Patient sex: M
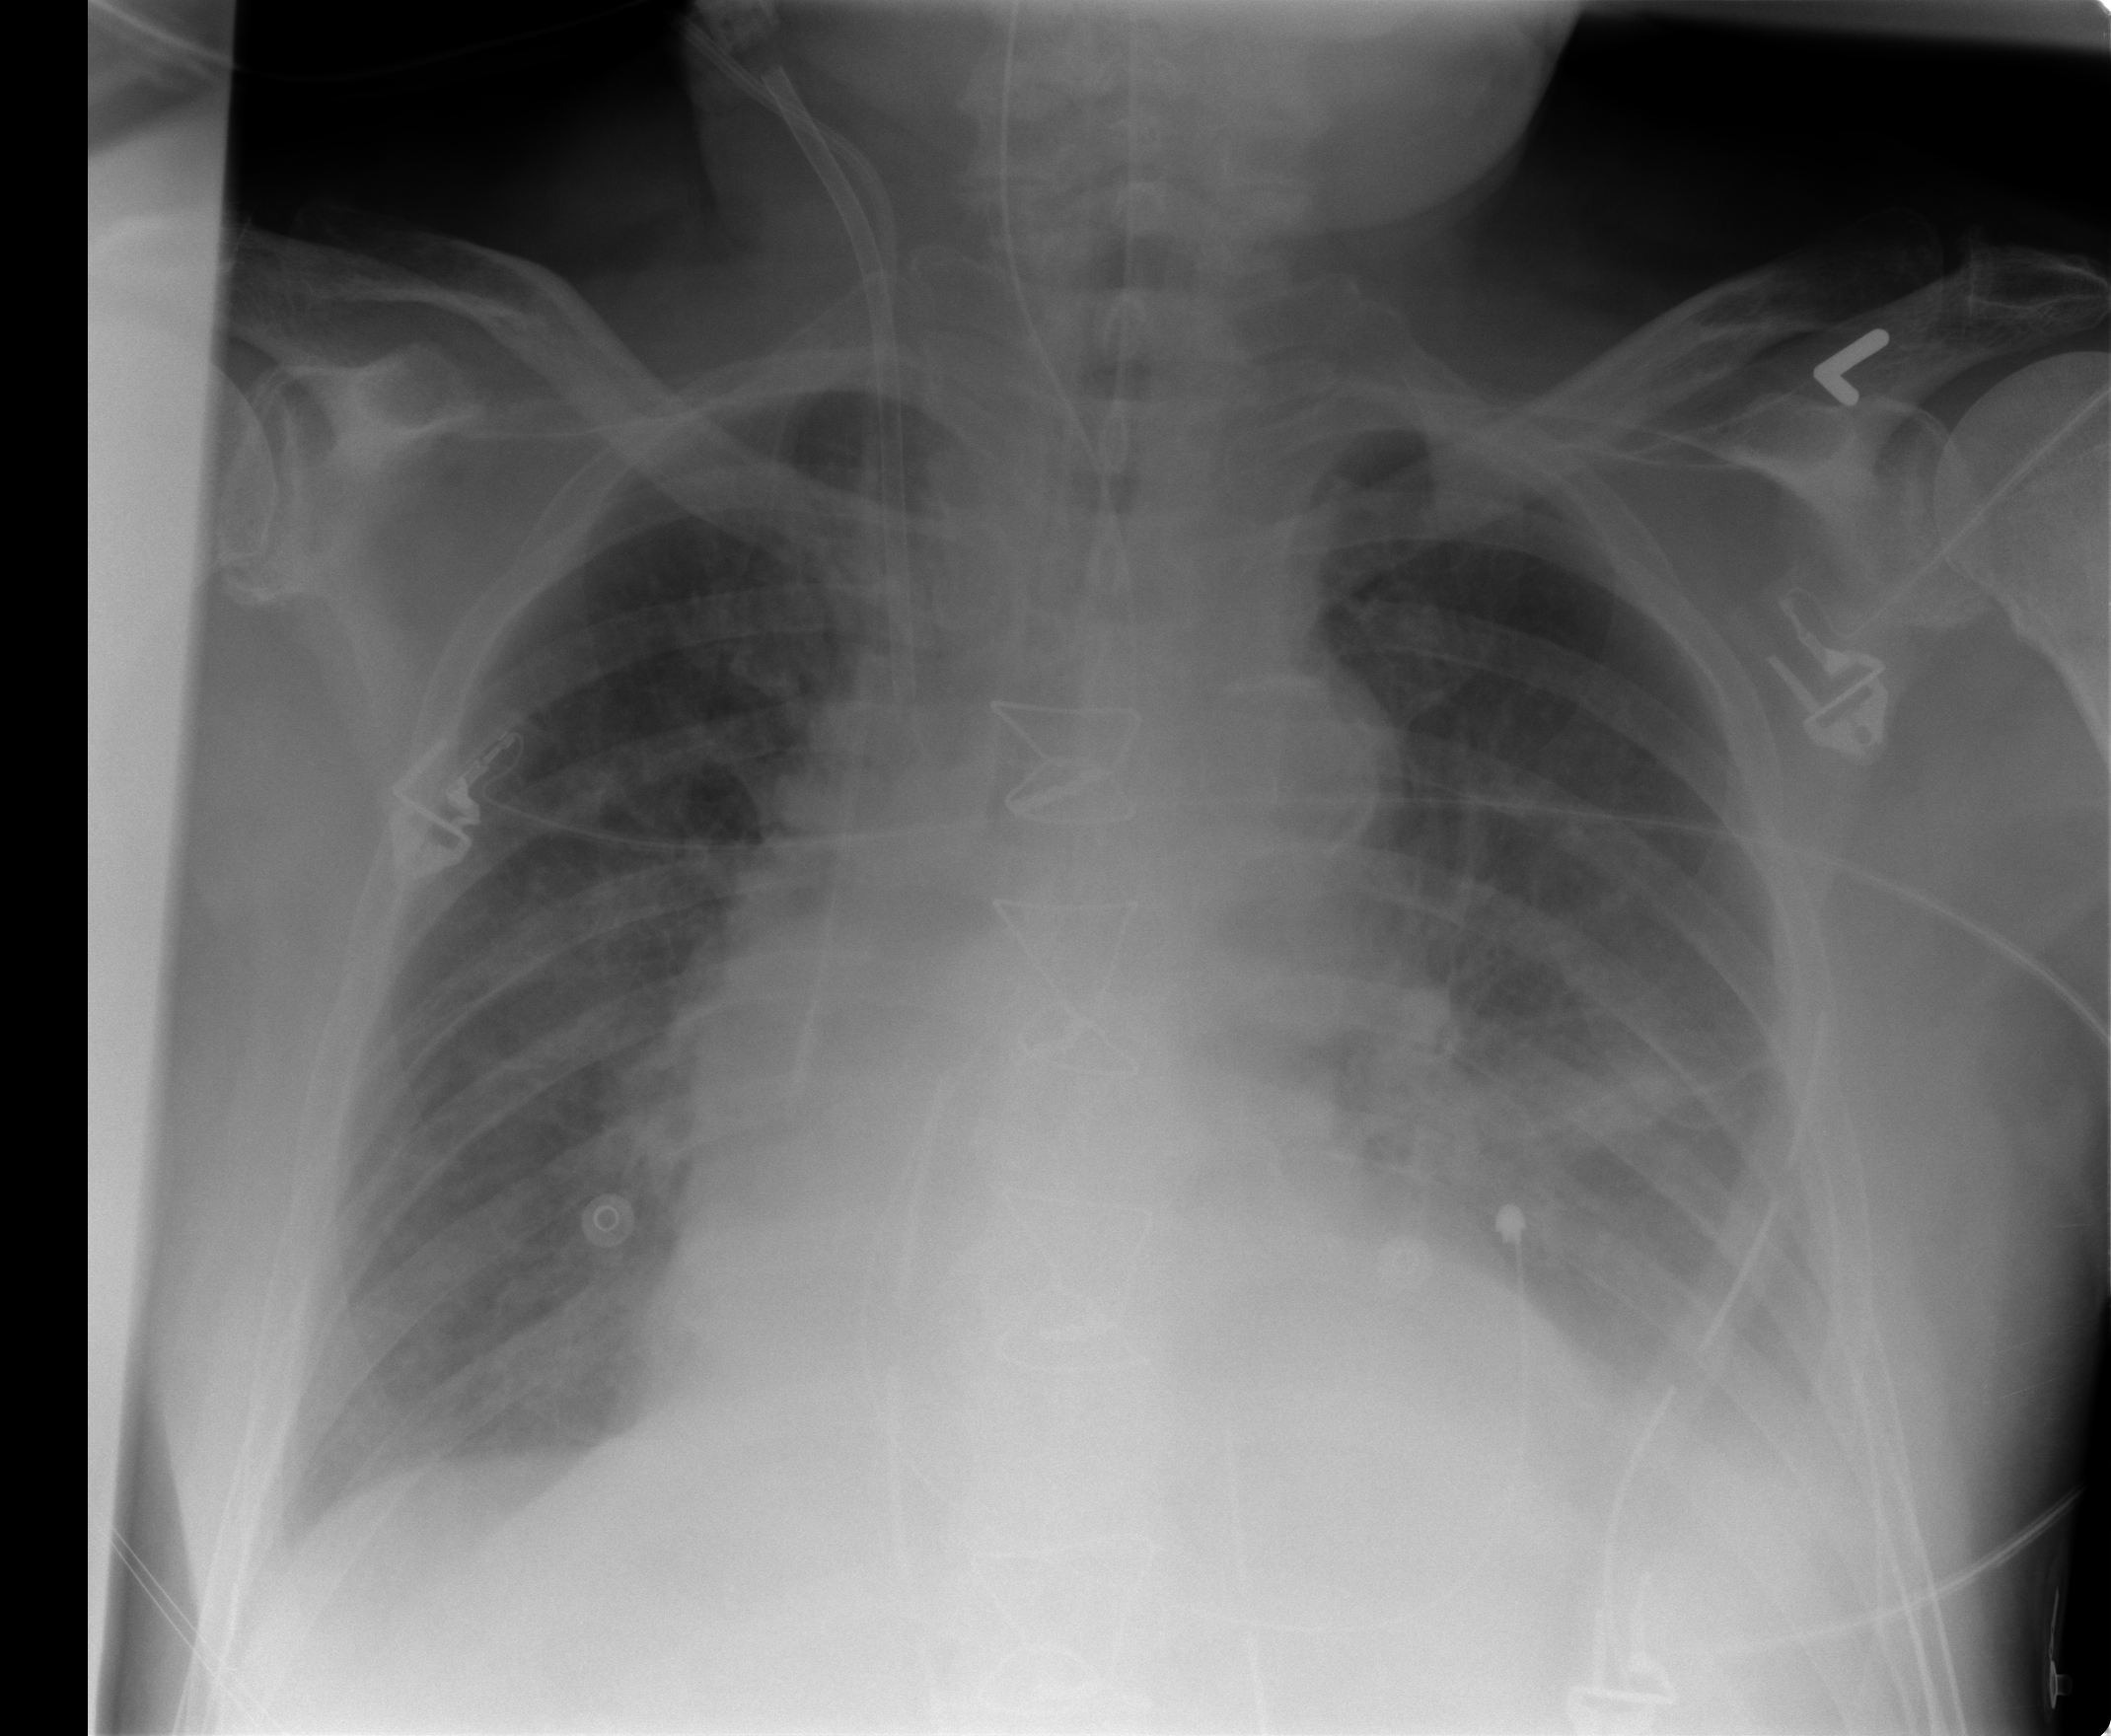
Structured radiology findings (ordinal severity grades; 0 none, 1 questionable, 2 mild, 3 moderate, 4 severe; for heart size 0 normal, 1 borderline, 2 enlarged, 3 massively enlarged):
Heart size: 2
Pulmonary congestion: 2
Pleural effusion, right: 1
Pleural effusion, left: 2
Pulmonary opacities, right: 0
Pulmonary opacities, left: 1
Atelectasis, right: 2
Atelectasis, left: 2